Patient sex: M
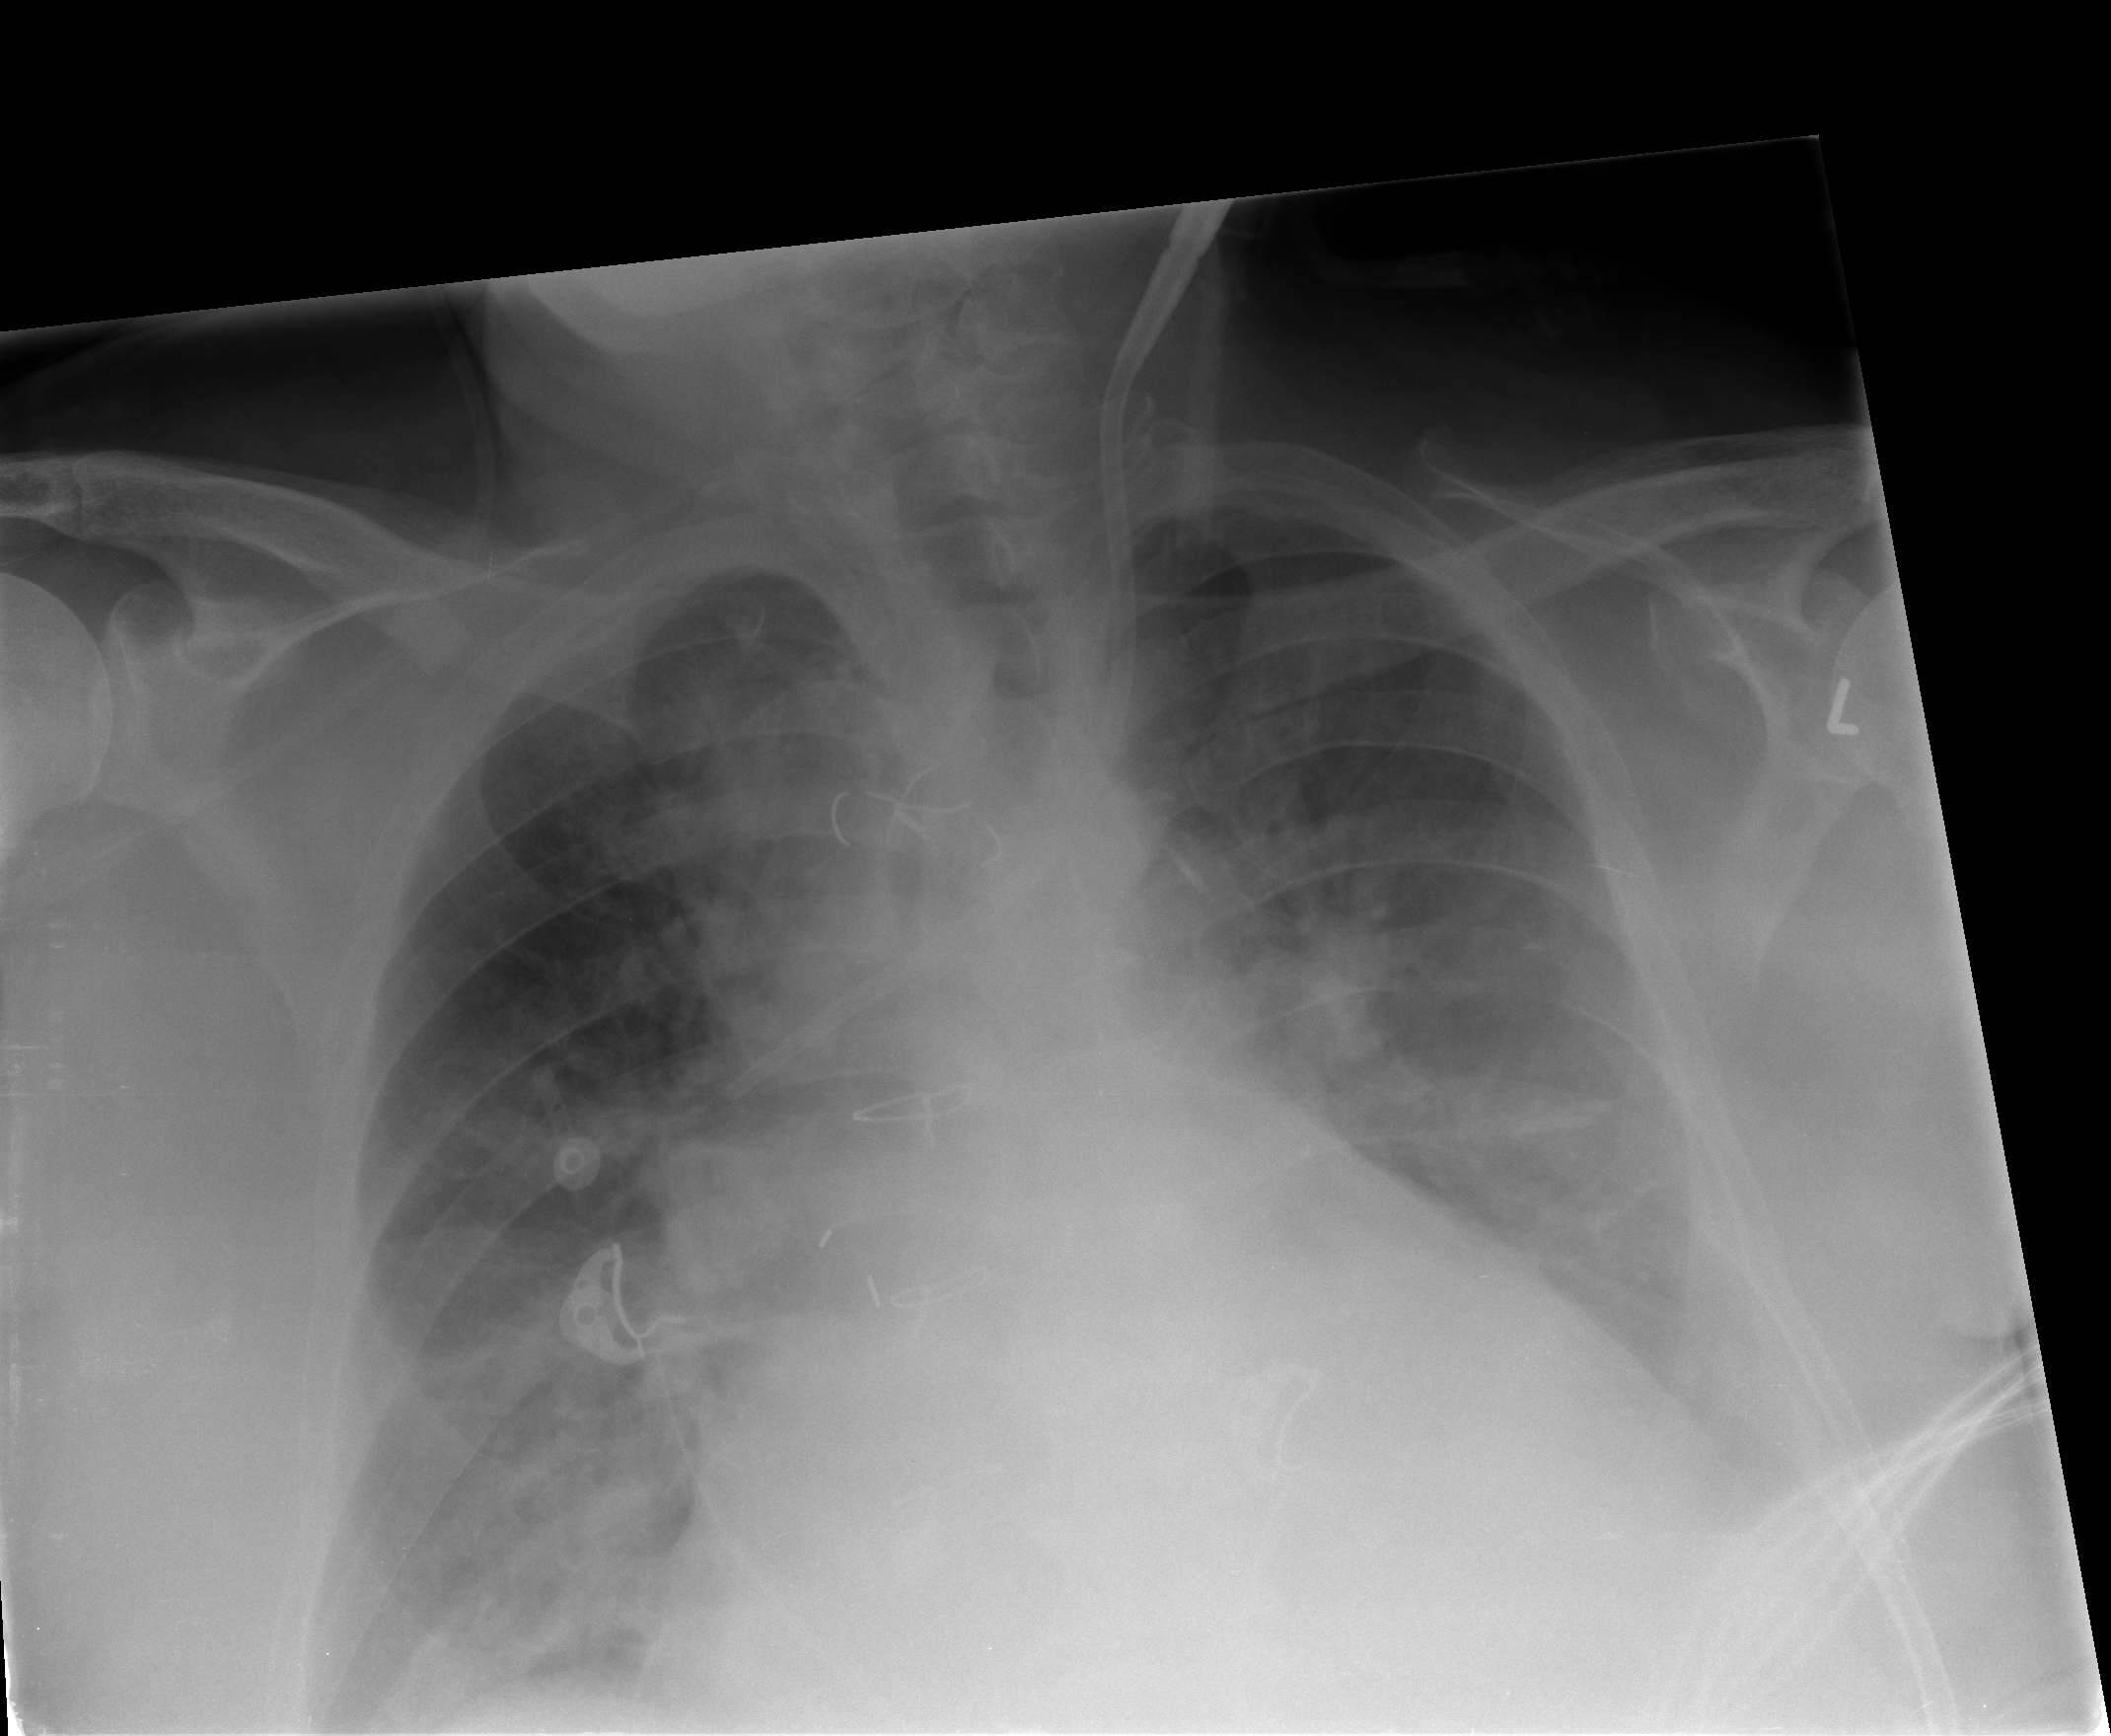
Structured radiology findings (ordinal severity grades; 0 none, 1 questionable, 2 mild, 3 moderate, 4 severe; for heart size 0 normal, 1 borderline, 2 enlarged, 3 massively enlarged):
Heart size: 3
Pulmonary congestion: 3
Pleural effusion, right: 0
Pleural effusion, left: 2
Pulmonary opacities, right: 0
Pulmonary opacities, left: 0
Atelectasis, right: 3
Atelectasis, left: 3